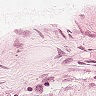
Metastatic tissue present: no